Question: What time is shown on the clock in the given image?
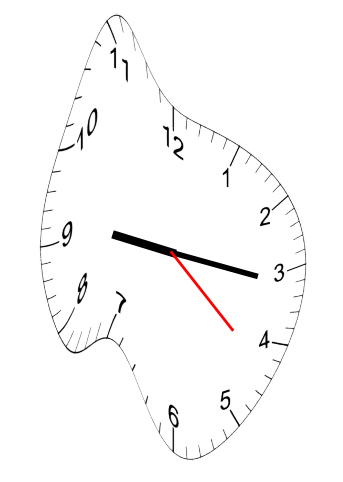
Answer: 09:16:22